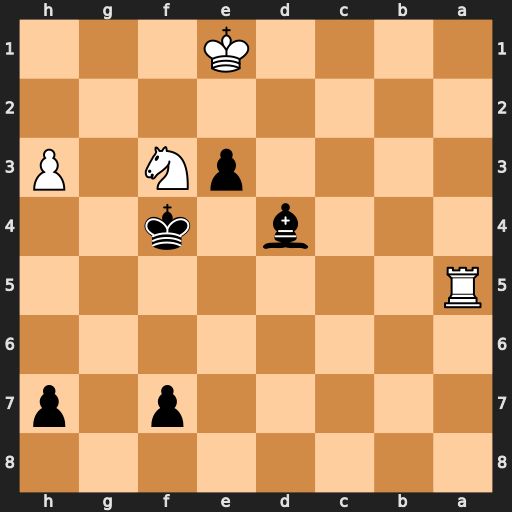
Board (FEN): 8/5p1p/8/R7/3b1k2/4pN1P/8/4K3
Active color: b
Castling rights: -
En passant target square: -
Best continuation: Bc3+ Ke2 Bxa5